Question: I need to determine the master parent code for a number of linked child code but I kept getting the max recursion error. I'm still new to SQL so can someone please assist me with this problem.
Ideally, I would like to have the final result looking something like this:

Code I've been playing with looks like this:
---
'''
WITH Hierarchy(Code, Previous_Code, Master_Parent)
AS
(
SELECT CAST(Code AS VARCHAR(MAX)), CAST(Previous_Code AS VARCHAR(MAX)), CAST('' AS VARCHAR(MAX))
FROM Test AS LastGeneration
WHERE CAST(Code AS VARCHAR(MAX)) NOT IN (SELECT COALESCE(CAST(Previous_Code AS VARCHAR(MAX)), '0') FROM Test)
UNION ALL
SELECT CAST(PrevGeneration.Code AS VARCHAR(MAX)), CAST(PrevGeneration.Previous_Code AS VARCHAR(MAX)),
CAST(CASE WHEN Child.Previous = ''
THEN(CAST(Child.Code AS VARCHAR(MAX)))
ELSE(Child.Previous + '.' + CAST(Child.Code AS VARCHAR(MAX)))
END AS VARCHAR(MAX))
FROM Test AS PrevGeneration
INNER JOIN Hierarchy AS Child ON PrevGeneration.Code = Child.Previous_Code
)
SELECT *
FROM Hierarchy
OPTION(MAXRECURSION 32767)
'''
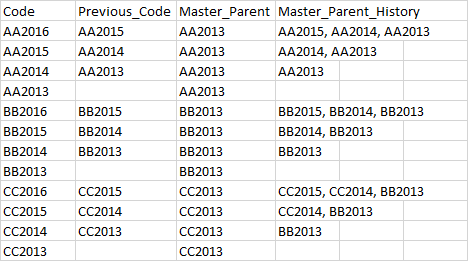
Answer: '''
Declare @YourTable table (Code varchar(25),Previous_Code varchar(25))
Insert into @YourTable values
('AA2016', 'AA2015')
,('AA2015', 'AA2014')
,('AA2014', 'AA2013')
,('AA2013', null),
('BB2016', 'BB2015')
,('BB2015', 'BB2014')
,('BB2014', 'BB2013')
,('BB2013', null),
('CC2016', 'CC2015')
,('CC2015', 'CC2014')
,('CC2014', 'CC2013')
,('CC2013', null)
;with cteP as (
Select Code
,Previous_Code
,Master_Parent = Code
,Master_Parent_History = cast(Code as varchar(200))
From @YourTable
Where Previous_Code is Null
Union All
Select r.Code
,r.Previous_Code
,p.Master_Parent
,cast(r.Code+','+p.Master_Parent_History as varchar(200))
From @YourTable r
Join cteP p on r.Previous_Code = p.Code)
Select Code
,Previous_Code
,Master_Parent
,Master_Parent_History = case when Master_Parent_History=Code then null else replace(Master_Parent_History,Code+',','') end
From cteP
Order By Left(Code,1), Code Desc
'''
Returns
<URL>